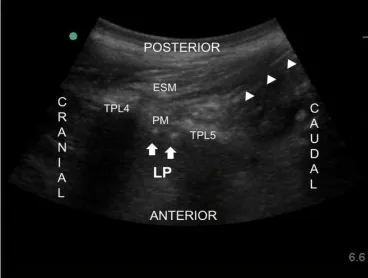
Ultrasound image of the lumbar plexus block in the posterior part of the psoas muscle (PM). Arrows indicate lumbar plexus (LP). Arrowheads indicate the needle. ESM erector spinae mescle, PM psoas muscle, TPL4 transverse process of L4, TPL5 transverse process of L5.
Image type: radiology (ultrasound)